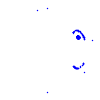
Particle: pion